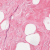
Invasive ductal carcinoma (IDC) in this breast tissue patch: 0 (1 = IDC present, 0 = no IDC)